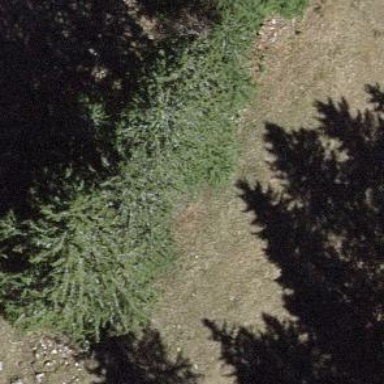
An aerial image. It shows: Forest area.